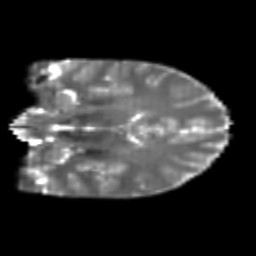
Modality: T2w
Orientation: coronal
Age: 22
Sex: male
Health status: healthy
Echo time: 0.074 s